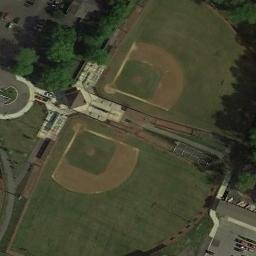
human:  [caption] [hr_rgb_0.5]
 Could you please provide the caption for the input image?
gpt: The baseball field is surrounded by trees .

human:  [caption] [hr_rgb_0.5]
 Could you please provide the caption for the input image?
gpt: Two adjacent baseball diamonds on the lawn with some trees and a pavilions beside .

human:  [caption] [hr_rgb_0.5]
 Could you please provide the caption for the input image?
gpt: There are two symmetrical baseball diamonds in the grass .

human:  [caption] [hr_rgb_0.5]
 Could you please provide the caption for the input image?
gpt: The two baseball diamonds are in both side of a road beside many trees .

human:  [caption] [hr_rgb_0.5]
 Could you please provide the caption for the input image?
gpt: The two baseball diamonds are symmetrically distributed .